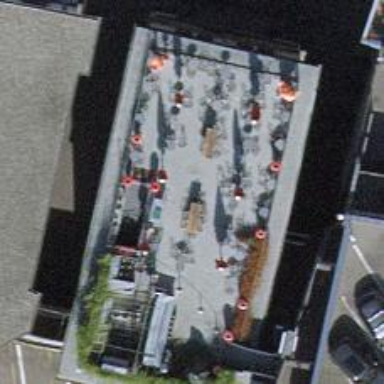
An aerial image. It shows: Bar.